Question: I am doing some flot charts in my current project. The code works great when you have at least one data object with a positive value, but I want to at least display an empty circle or some kind of message or something if the data returned is ZERO. Here is the data object i'm trying to make a chart out of. The legend shows up fine, but no chart (even an empty one).
'''
datacontent":[{"label":"Wired headset","data":0},{"label":"Bluetooth headset","data":0},{"label":"Car bluetooth","data":0},{"label":"None","data":0}]
'''
I'd really like to just have a message like "sorry, no chart available" or something, while still showing the legend. Is this possible?
Here is a screenshot of what It currently shows:

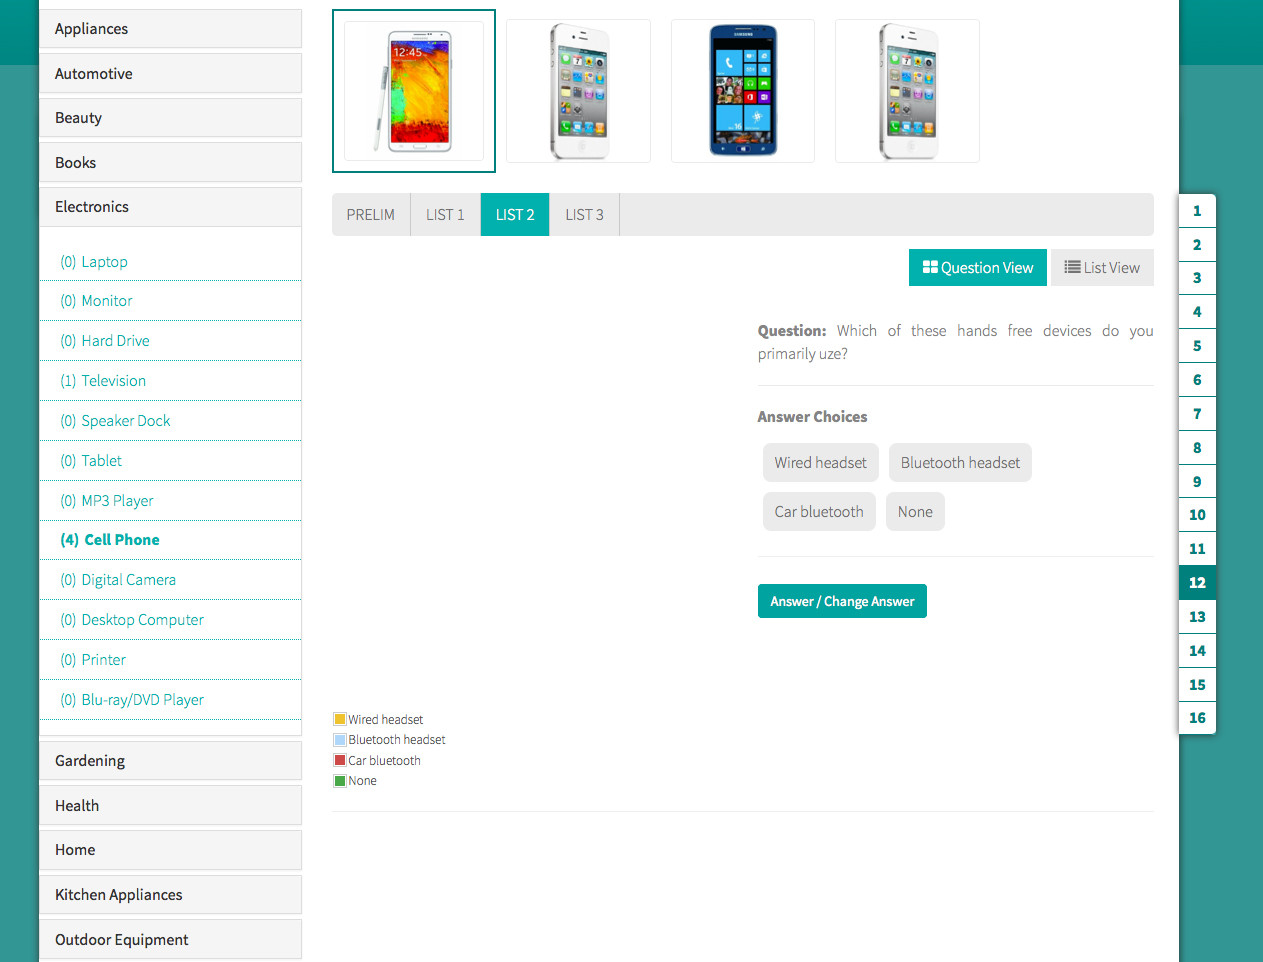
Answer: I'd add a check for "no data" after the plot call and add a message directly to the canvas. That way you get to keep the legend and could add further customization.
'''
somePlot = $.plot($("#placeholder"), [{"label":"Wired headset","data":0},{"label":"Bluetooth headset","data":0},{"label":"Car bluetooth","data":0},{"label":"None","data":0}], {
series: {
pie: {
show: true
}
}
});
if (isNaN(somePlot.getData()[0].percent)){
var canvas = somePlot.getCanvas();
var ctx = canvas.getContext("2d"); //canvas context
var x = canvas.width / 2;
var y = canvas.height / 2;
ctx.font = '30pt Calibri';
ctx.textAlign = 'center';
ctx.fillText('No Data!', x, y);
}
'''
Produces (fiddle <URL>: